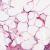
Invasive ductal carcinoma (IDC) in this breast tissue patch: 0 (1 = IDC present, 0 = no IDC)